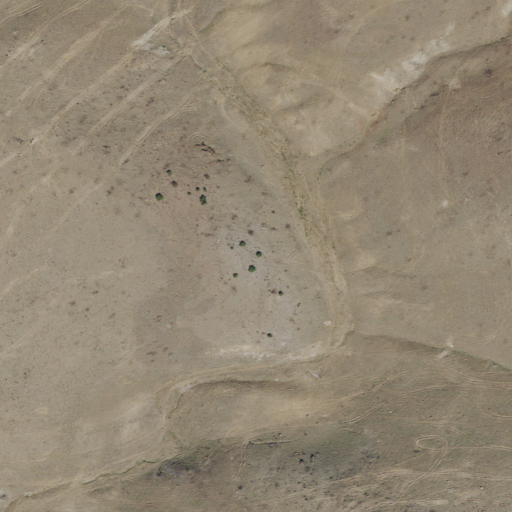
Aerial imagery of gap in Utah named The Narrows containing grassland and shrub